Question: Here's what I want to do:

If I use 'startActivity' I start a new Activity and I can't use StartActivityForResult from -> . I would like to go back on the activity already present in my stack and remove Activities , , and .
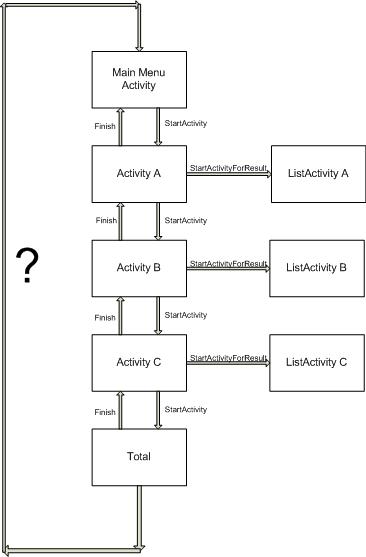
Answer: Have you tried using 'FLAG_ACTIVITY_CLEAR_TOP' flag in your intent (used to start "Main Menu" from "Total")?
<URL>